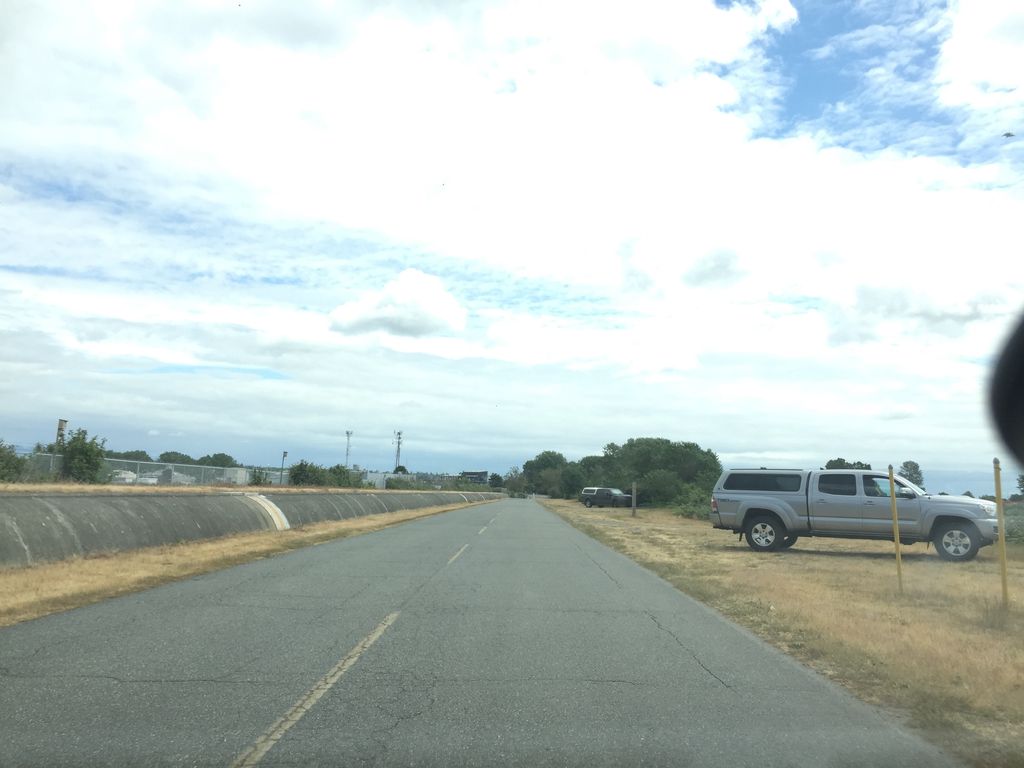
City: vancouver